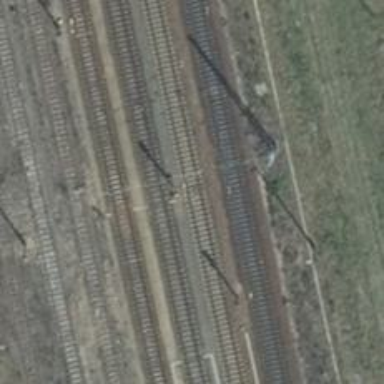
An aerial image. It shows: Railway signal.